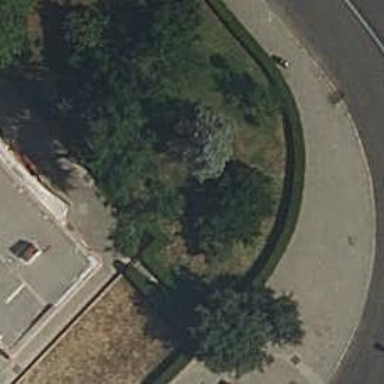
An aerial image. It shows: Garden with kerb barrier.